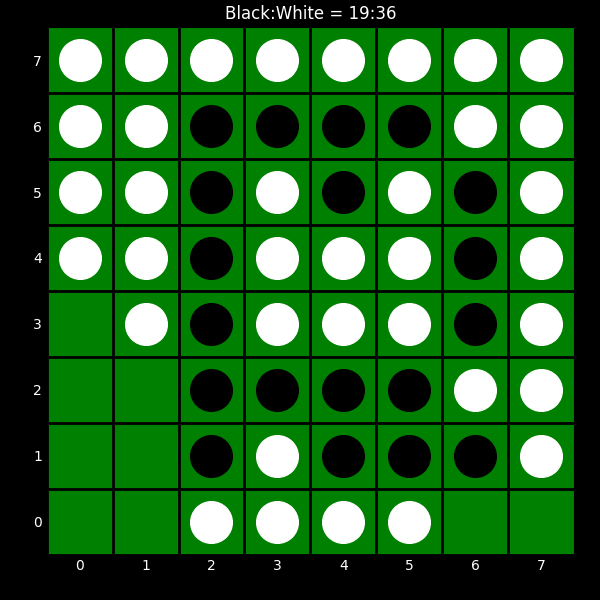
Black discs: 19
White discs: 36